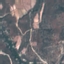
Land use / land cover class: HerbaceousVegetation